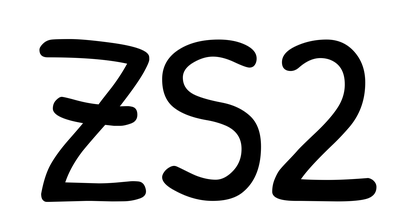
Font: PatrickHand-Regular